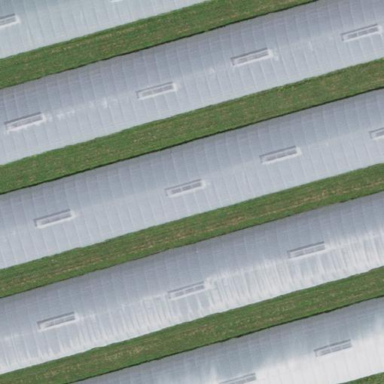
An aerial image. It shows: Greenhouse.